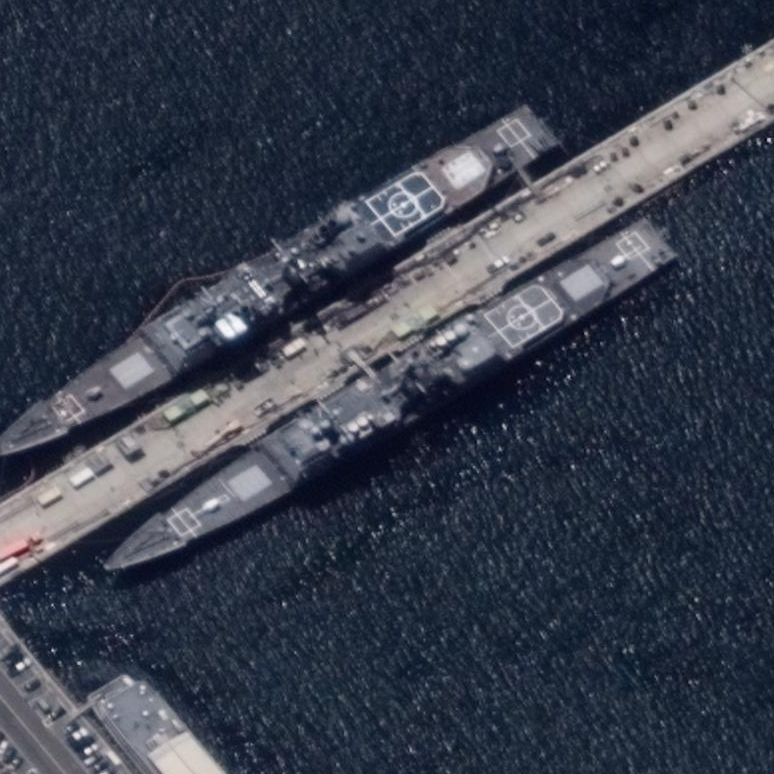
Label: cruiser